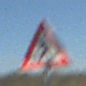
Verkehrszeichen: FussgaengerRechts
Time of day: MorningAfternoon
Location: Outdoor (Nature)
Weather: Clear
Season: Autumn
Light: Natural